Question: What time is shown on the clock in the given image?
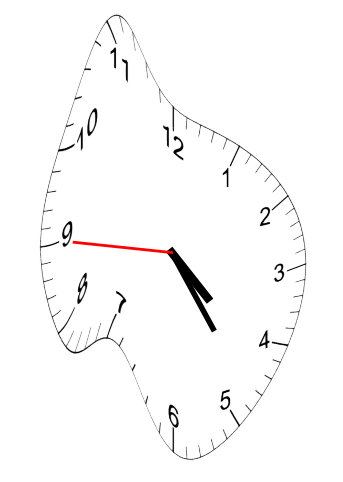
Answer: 04:23:45